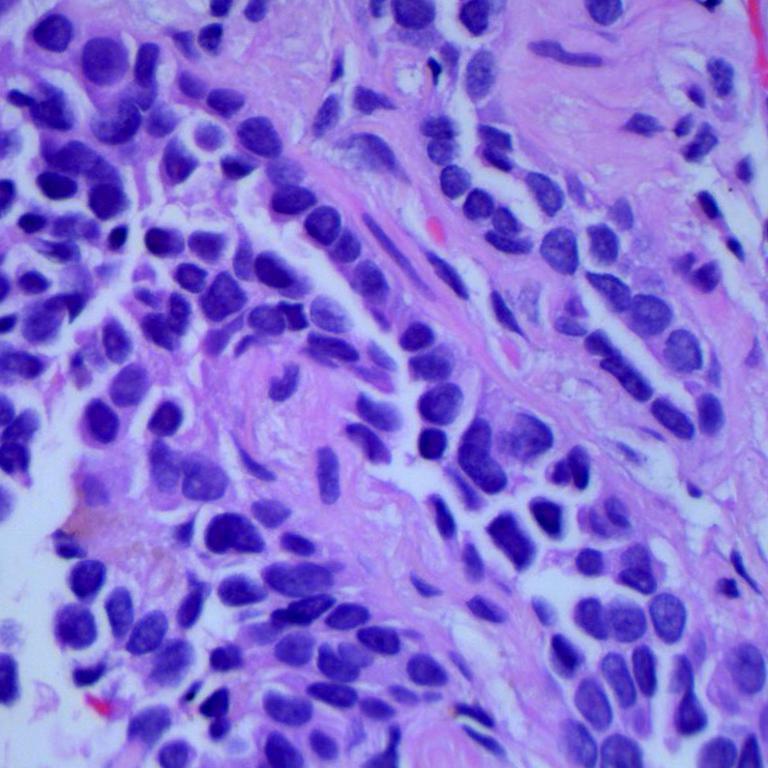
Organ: lung
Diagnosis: adenocarcinomas